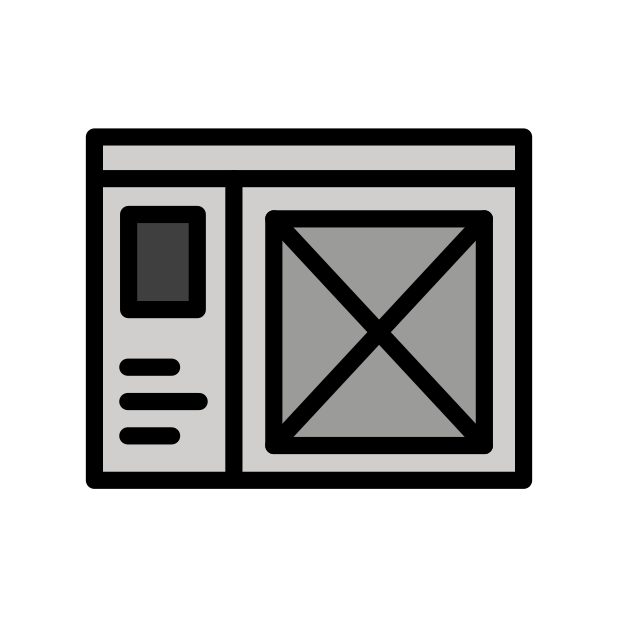
wireframes